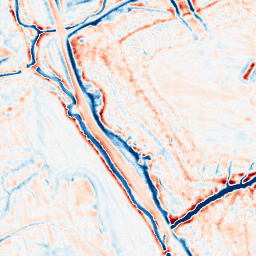
Category: edge_preserving
Decomposition family: bilateral
Decomposition parameters: d: 15
sigma_color: 50
sigma_space: 75
Upsampling method: quartic
Upsampling parameters: scale: 2
Upsampling scale: 2